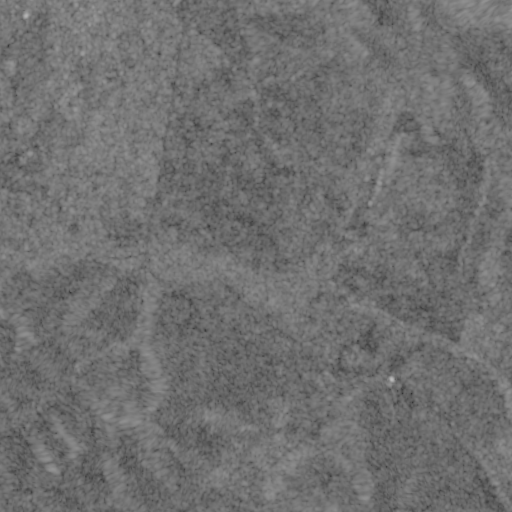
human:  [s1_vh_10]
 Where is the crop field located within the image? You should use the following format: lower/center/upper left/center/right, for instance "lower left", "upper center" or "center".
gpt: The crop field is located in the right of the image.
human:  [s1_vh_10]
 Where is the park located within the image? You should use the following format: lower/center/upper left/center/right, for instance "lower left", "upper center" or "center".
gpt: The park is located in the upper left of the image.
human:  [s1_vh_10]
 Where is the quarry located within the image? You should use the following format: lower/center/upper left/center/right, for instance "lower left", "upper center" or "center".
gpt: The quarry is located in the center of the image.
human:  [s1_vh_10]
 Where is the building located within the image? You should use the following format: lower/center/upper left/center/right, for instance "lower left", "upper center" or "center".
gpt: There is no building in the image.

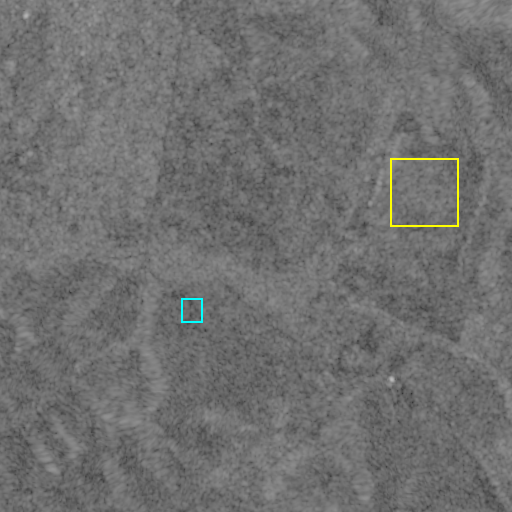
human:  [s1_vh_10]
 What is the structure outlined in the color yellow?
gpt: The structure outlined in yellow is a crop field.
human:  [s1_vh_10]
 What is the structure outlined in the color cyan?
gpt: The structure outlined in cyan is a quarry.
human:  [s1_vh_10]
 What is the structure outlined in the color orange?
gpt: There is no orange outline.